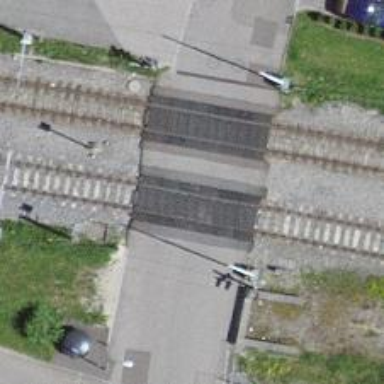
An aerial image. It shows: Level crossing along the railway.